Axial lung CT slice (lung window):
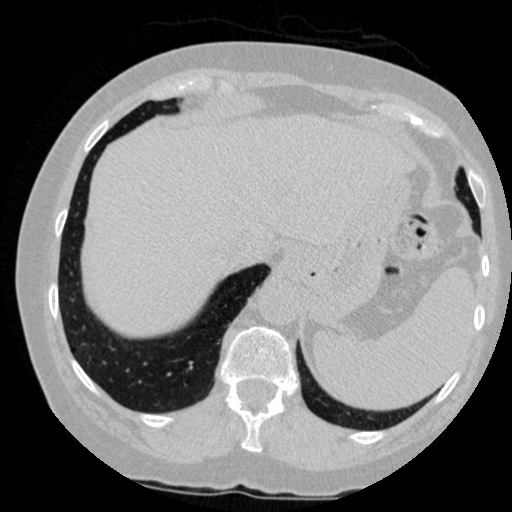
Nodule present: no